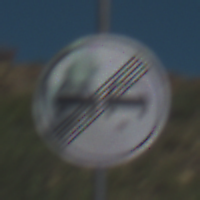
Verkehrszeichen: EndeUeberholverbot
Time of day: Midday
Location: Outdoor (Nature)
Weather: PartlyCloudy
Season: Autumn
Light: Natural